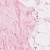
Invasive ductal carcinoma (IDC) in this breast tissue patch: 0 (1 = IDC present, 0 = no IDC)